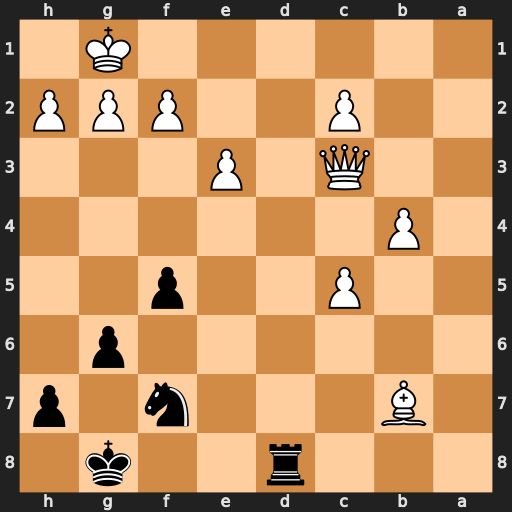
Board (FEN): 3r2k1/1B3n1p/6p1/2P2p2/1P6/2Q1P3/2P2PPP/6K1
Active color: b
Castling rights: -
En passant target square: -
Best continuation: Rd1+ Qe1 Rxe1#